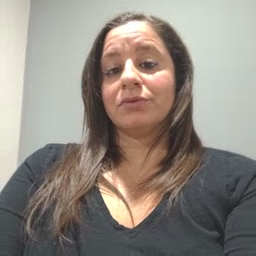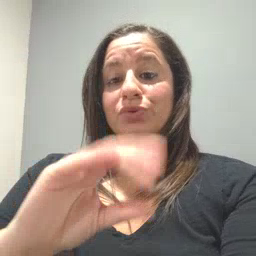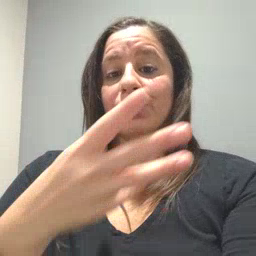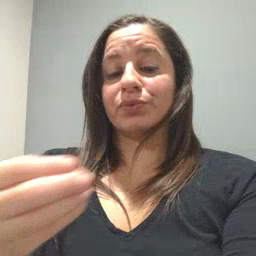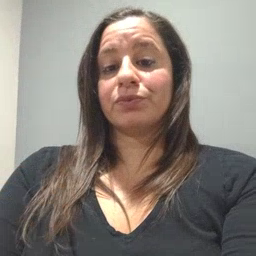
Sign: story